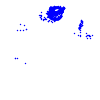
Particle: electron